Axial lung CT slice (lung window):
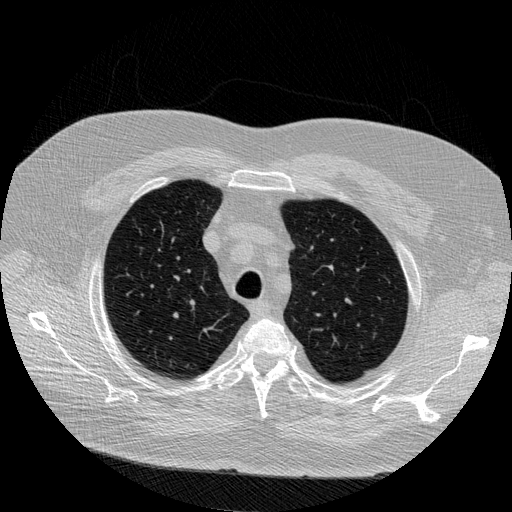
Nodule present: no